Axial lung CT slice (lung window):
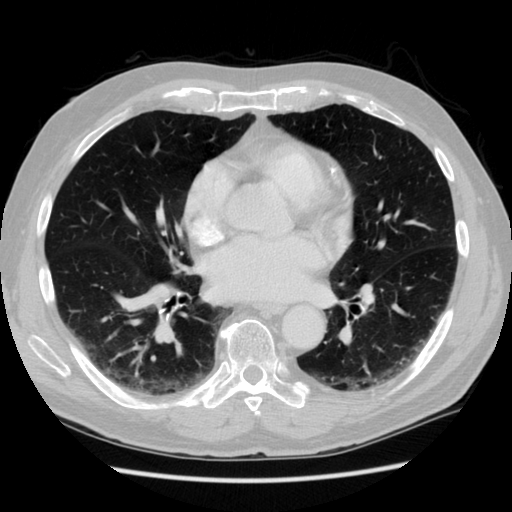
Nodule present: no